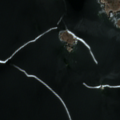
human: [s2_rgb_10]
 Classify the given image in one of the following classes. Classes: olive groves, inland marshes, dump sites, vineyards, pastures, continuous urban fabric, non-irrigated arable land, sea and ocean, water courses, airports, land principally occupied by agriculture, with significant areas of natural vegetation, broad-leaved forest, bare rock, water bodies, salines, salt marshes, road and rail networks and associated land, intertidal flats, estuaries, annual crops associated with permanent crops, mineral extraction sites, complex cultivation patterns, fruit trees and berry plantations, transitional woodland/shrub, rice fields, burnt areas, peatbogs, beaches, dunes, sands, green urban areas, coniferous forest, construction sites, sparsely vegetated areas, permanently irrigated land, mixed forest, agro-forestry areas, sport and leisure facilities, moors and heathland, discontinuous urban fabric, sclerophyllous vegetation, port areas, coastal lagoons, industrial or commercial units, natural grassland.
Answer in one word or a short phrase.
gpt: sea and ocean